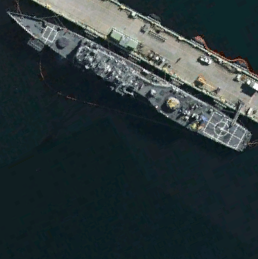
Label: cruiser